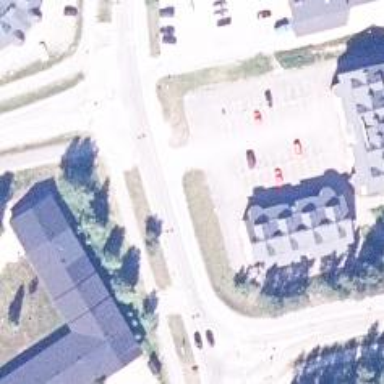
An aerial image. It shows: Tertiary road with asphalt surface and separate sidewalk.